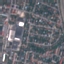
Land use / land cover class: Residential